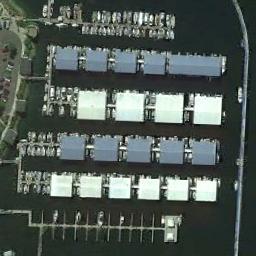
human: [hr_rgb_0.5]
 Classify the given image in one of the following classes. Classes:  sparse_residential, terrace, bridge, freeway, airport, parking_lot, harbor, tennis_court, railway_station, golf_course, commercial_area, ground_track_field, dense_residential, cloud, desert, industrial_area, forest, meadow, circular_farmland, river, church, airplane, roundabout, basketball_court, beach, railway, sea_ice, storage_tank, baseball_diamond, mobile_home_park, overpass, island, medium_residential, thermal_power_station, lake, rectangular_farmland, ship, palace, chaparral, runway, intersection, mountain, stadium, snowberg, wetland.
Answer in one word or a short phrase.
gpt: harbor